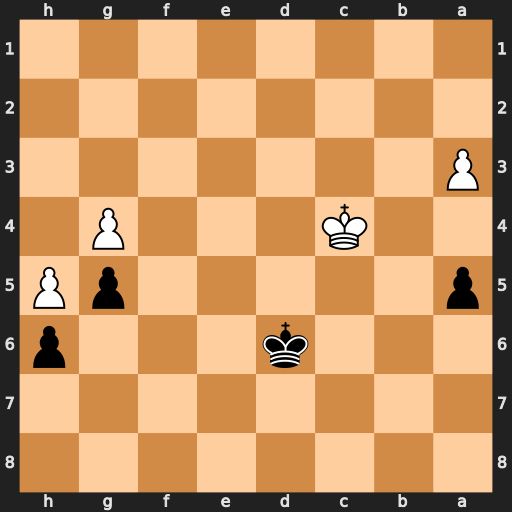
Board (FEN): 8/8/3k3p/p5pP/2K3P1/P7/8/8
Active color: b
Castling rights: -
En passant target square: -
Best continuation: Ke5 Kb5 Kf4 Kxa5 Kxg4